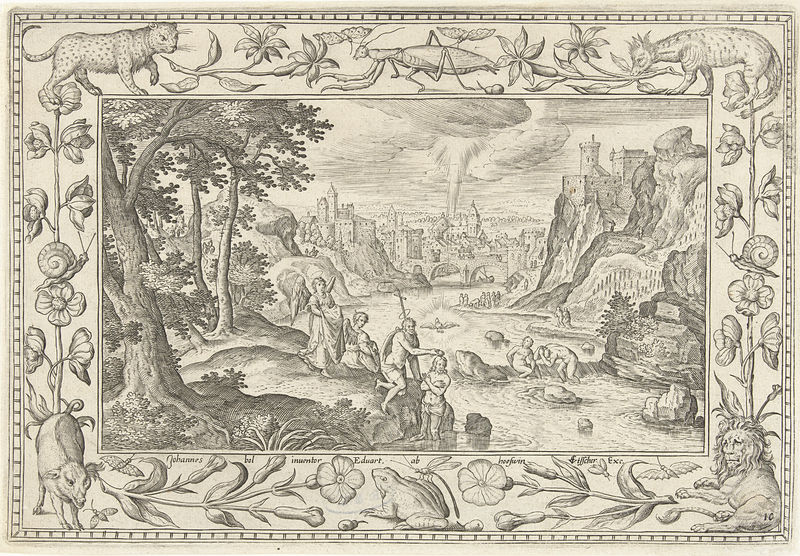
Titel: Doop van Christus
Künstler: Adriaen Collaert
Standort: Amsterdam
Institution: Rijksmuseum
Schlagwörter: men, people, religious, white, women, black, gray, grey, woman, flowers, washing, plant, flower, angel, angels, cloud, heaven, man, nude, rock, rocks, sky, tree, building, house, lake, landscape, mountain, mountains, water, trees, grass, light, river, stream, plants, drawing, frame, castle, animals, bird, etching, wings, city, leaves, ink, jesus, buildings, animal, explosion, dove, pigeon, cow, god, christ, bathing, tiger, lamb, bank, saints, stones, bible, lion, border, angle, baptism, middle age, halo, leopard, pig, panther, frog, woodcutting, jaguar, insect, wate, bugs, grasshopper, beetle, mantis, snail, explosino